Question: As far as I know it is possible to indicate tight coupling in a component diagram by using the port notation and a straight line between them. Contrary to the ball and socket notation.

How do I indicate tight coupling in class diagrams?
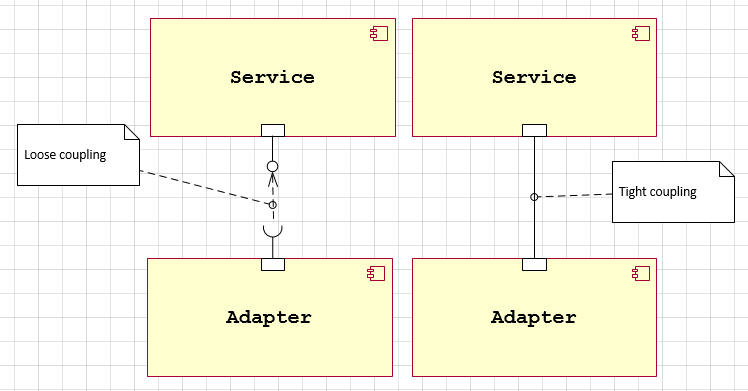
Answer: As @ThomasKilian says, coupling is rather feature of code, although design decisions do influence it. Packaging and layering influence the density of the dependencies heavily. From the design perspective the tight coupling is fine as long as the classes belong to the same architecture layer
Rather then noting it in your class diagram, you may find useful the as explained at
> Source: <URL>
They coined the term as far as I remember
See also:
- <URL>